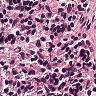
Metastatic tissue present: no